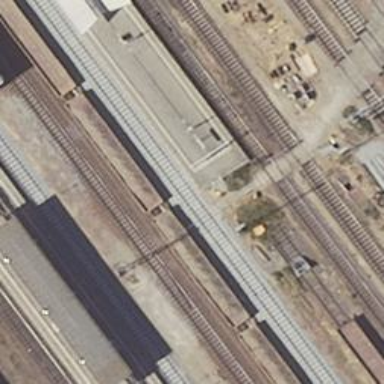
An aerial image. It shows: Railway signal.